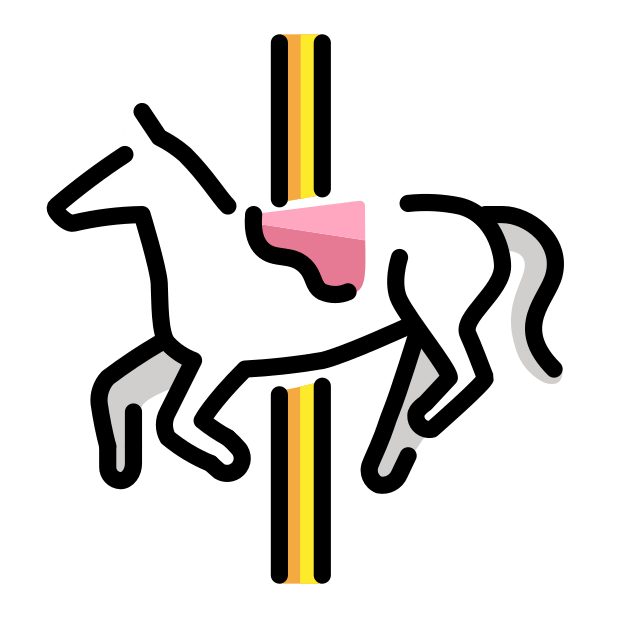
Emoji: 🎠
Name: carousel horse
Unicode: 0x1f3a0